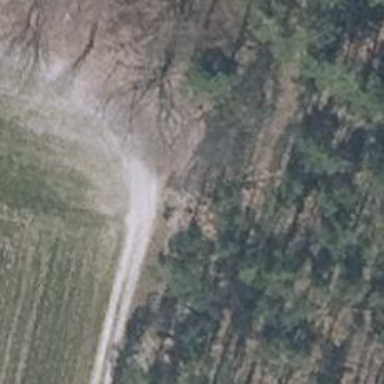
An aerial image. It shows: Dirt track road with grade 4 tracktype.